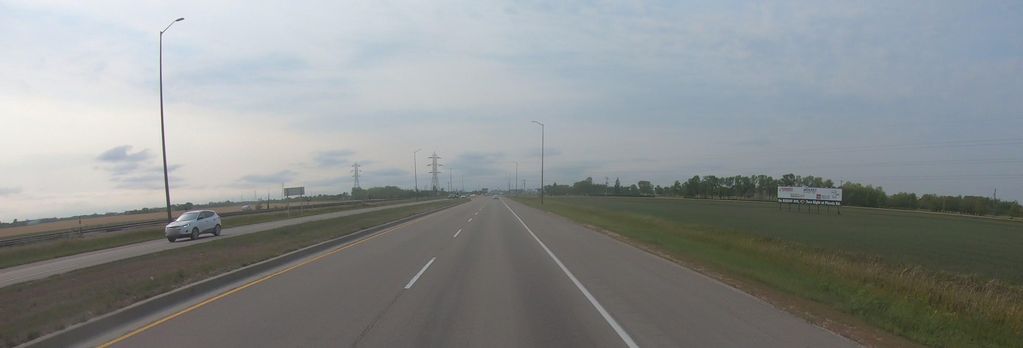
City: winnipeg